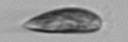
Label: Prorocentrum_triestinum